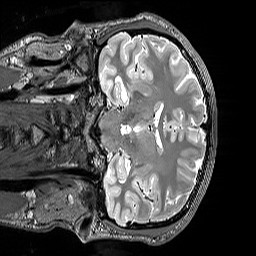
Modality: T2w
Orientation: coronal
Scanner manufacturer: siemens
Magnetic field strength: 3 T
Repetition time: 3.2 s
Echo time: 0.565 s